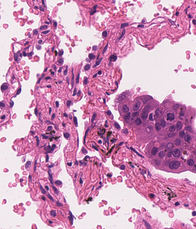
Tumor epithelial tissue: yes
Tumor-associated stroma tissue: yes
Normal tissue: no